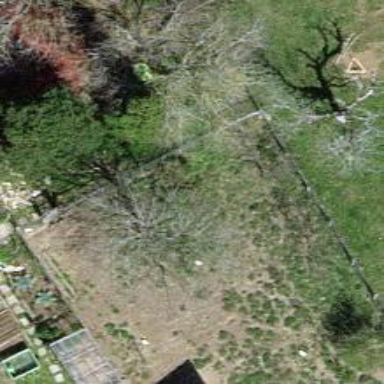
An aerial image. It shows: Beautiful tree in nature.